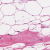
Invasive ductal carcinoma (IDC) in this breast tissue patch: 0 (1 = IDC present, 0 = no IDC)